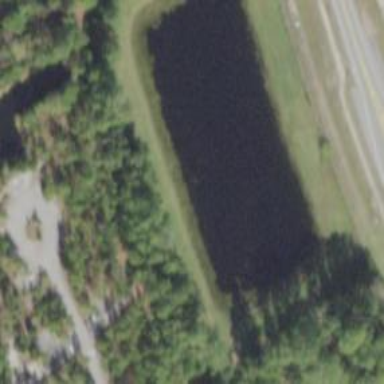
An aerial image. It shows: Serene pond surrounded by nature.